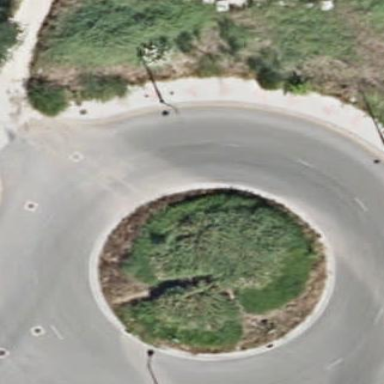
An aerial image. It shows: Service road that intersects roundabout.